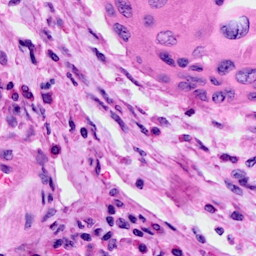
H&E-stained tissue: Cervix